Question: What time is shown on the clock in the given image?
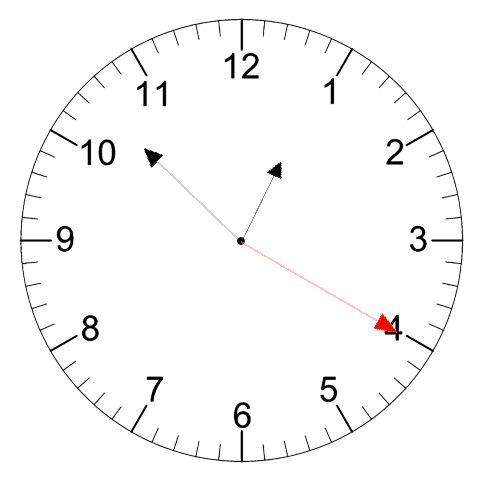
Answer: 12:52:20